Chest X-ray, PA view. Patient: 49 years old, sex F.
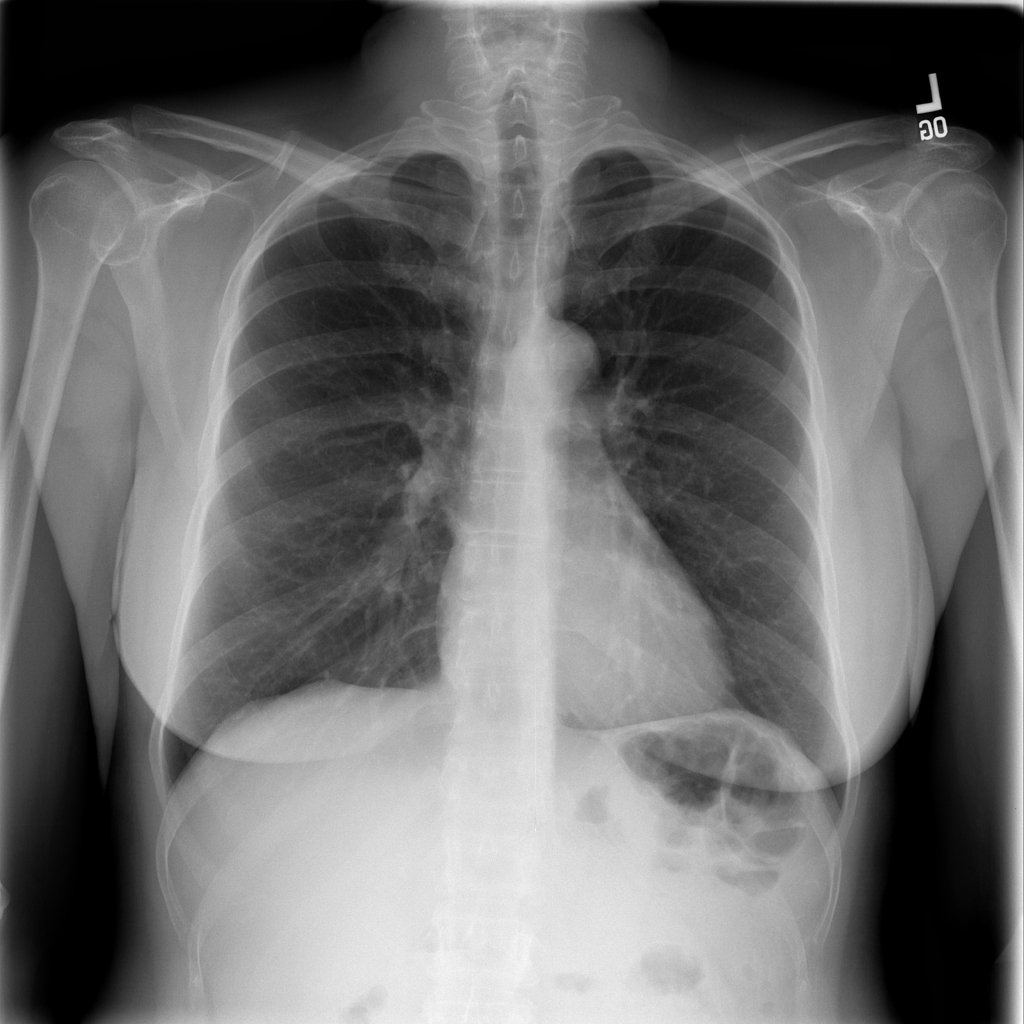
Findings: No Finding